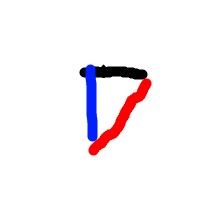
Shape: triangle